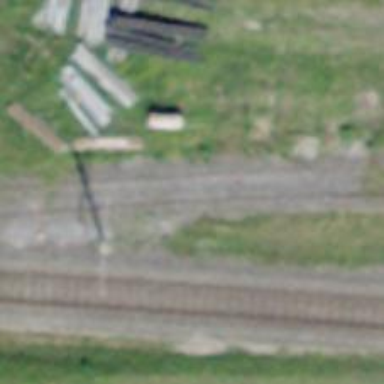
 featuring electrification through contact line."